Question: To run a Job in a 'TaskExecutor' I need to instantiate new Jobs implementing the 'Runnable' Interface. To solve this, i will <URL>.
But in my application a 'Job' has two fields 'LocationChanger' and 'QueryTyper'. These two should share 'WebDriver' created by a 'WebDriverFactory'.
Now the question is how to design this with Spring?

This is the related code:
'''
@Component
@Scope("prototype")
public class Job implements Runnable {
@Autowired
LocationChanger locationChanger;
@Autowired
QueryTyper queryTyper;
@Override
public void run() {
// at this point the locationChanger and
// queryTyper should share the same instance
}
}
@Component
@Scope("prototype")
public class LocationChanger {
@Autowired
@Qualifier(...) // For every new Job Created, the same WebDriver instance should be injected.
WebDriver webDriver
}
@Component
@Scope("prototype")
public class QueryTyper {
@Autowired
@Qualifier(...) // For every new Job Created, the same WebDriver instance should be injected.
WebDriver webDriver
}
public class WebDriverFactoryBean implements FactoryBean<WebDriver> {
@Override
public WebDriver getObject() throws Exception {
return // createdAndPrepare...
}
@Override
public boolean isSingleton() {
return false;
}
}
'''
Thanks a lot!
A possible solution could be to autowire the 'WebDriver' in the Job and then in a '@PostConstruct' inject this WebDriver to the 'LocationChanger' and 'QueryTyper'. But then i wire by hand.
'''
@Component
@Scope("prototype")
public class Job implements Runnable {
@Autowired
LocationChanger locationChanger;
@Autowired
QueryTyper queryTyper;
@Autowired
WebDriver webDriver;
@PostConstruct
public void autowireByHand() {
locationChanger.setWebDriver(this.webDriver);
queryTyper.setWebDriver(this.webDriver);
}
}
// + remove all @Autowired WebDriver's from LocationChanger and QueryTyper
'''
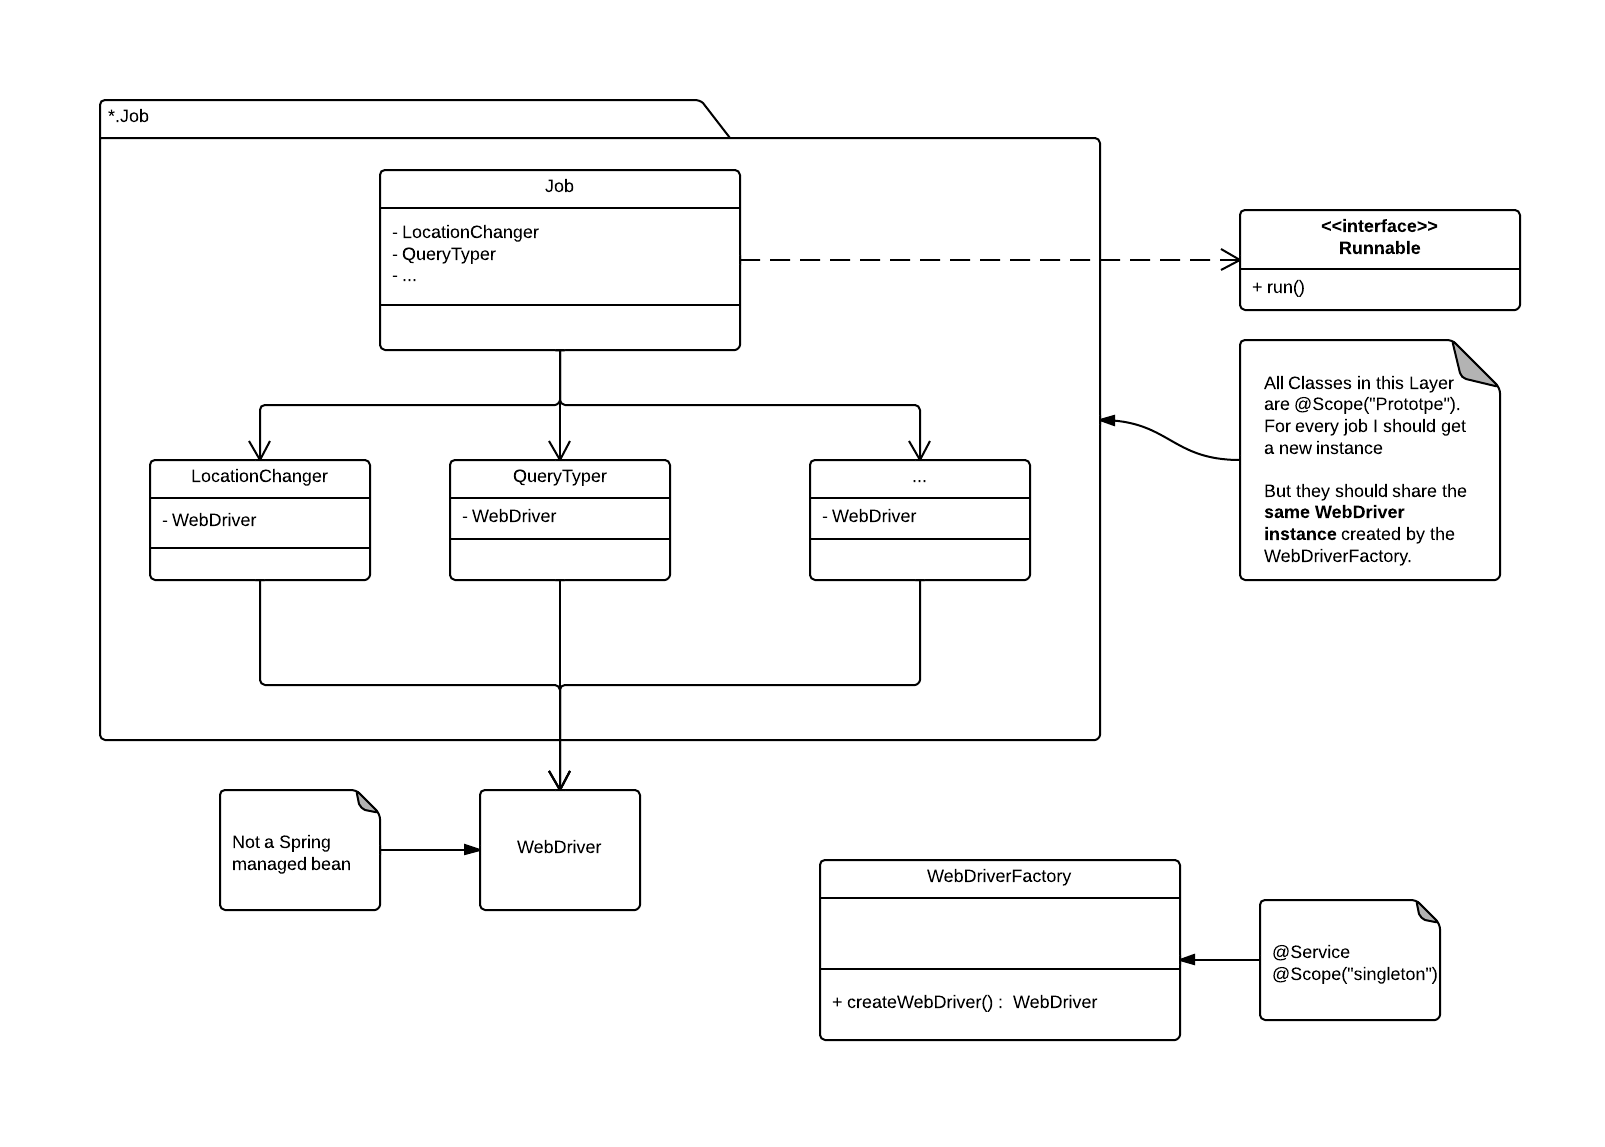
Answer: If I understand your requirement, you need 'WebDriver' to be shared between a 'Job' and 'LocationChanger'. So it's not 'prototype' scope, and it's not 'singleton' scope. To solve this, I think you either have to do it by hand, as you suggest, or you could try to implement your own scope, as described in the <URL>
I don't think you "handwired" solution looks that bad BTW.